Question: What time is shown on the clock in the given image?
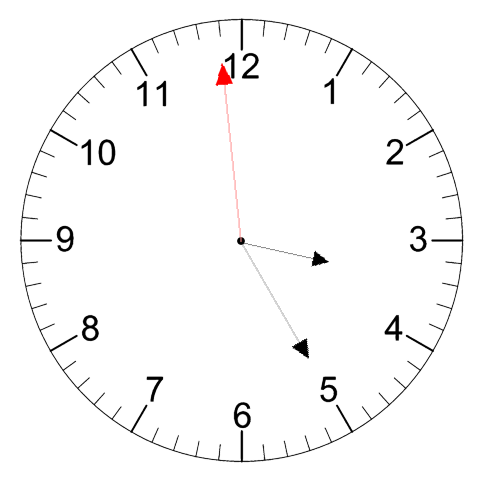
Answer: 03:24:59